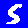
Digit: 5